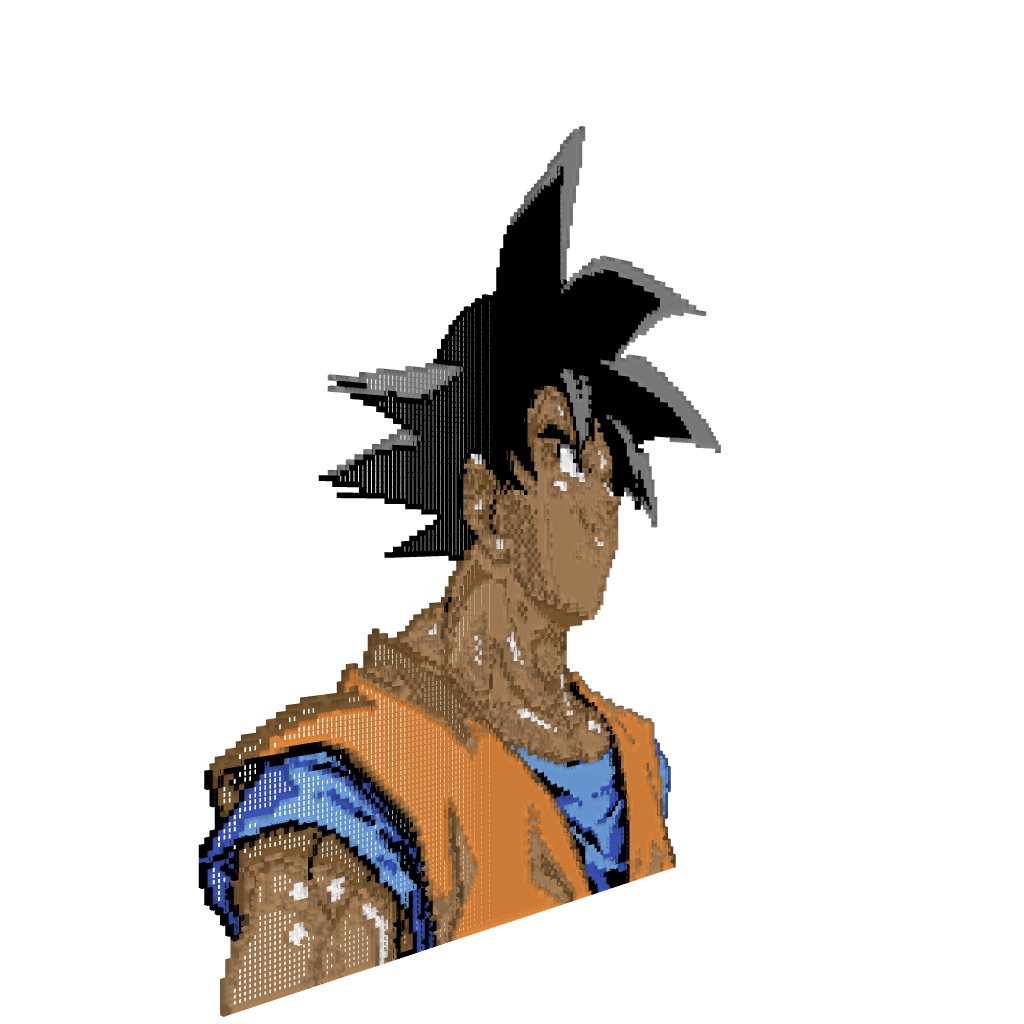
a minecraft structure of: Kakaroto - Goku high quality